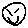
Label: smiley face